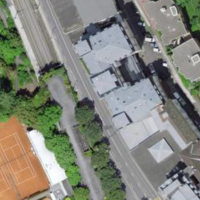
EUNIS habitat code: 54
Species observed at this site:
Bombus pratorum
Circaea lutetiana
Nerium oleander
Grimmia pulvinata